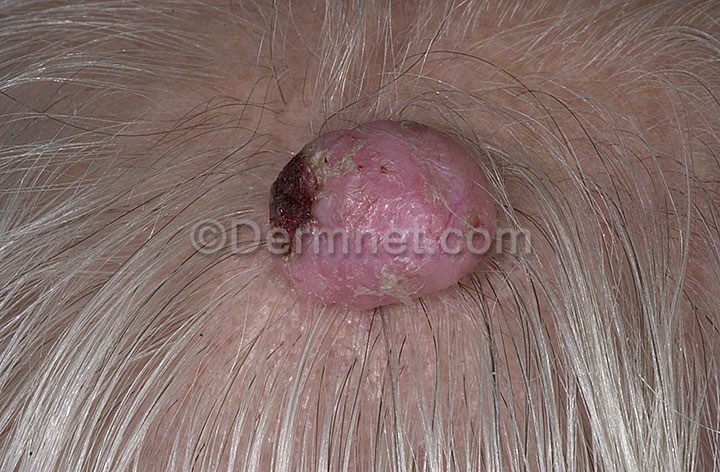
Disease: Seborrheic Keratoses and other Benign Tumors